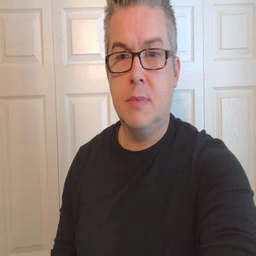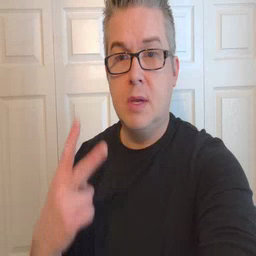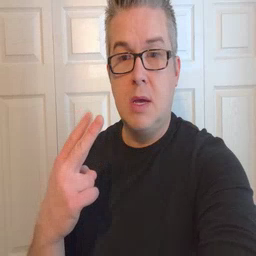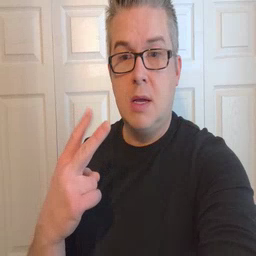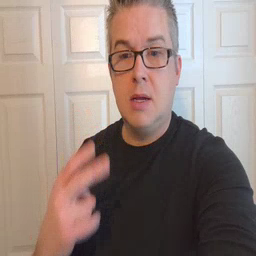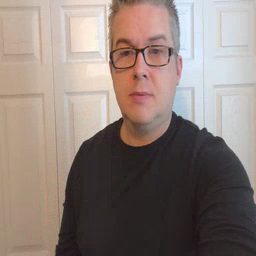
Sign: scissors